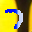
Label: 7